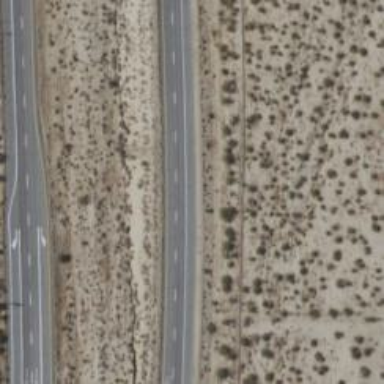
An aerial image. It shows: Expressway with asphalt surface classified as trunk highway.